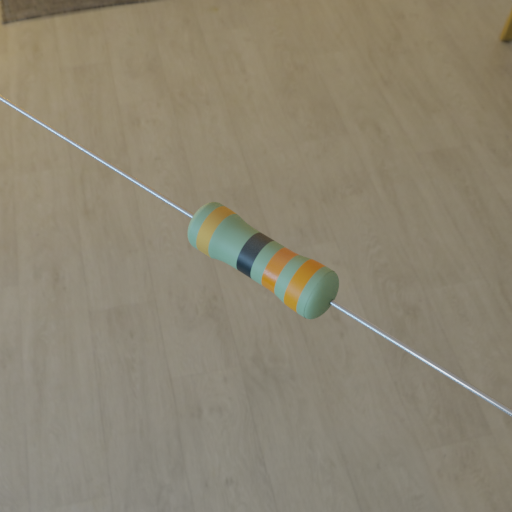
Resistor colour bands (in order): gold, black, orange, orange